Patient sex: M
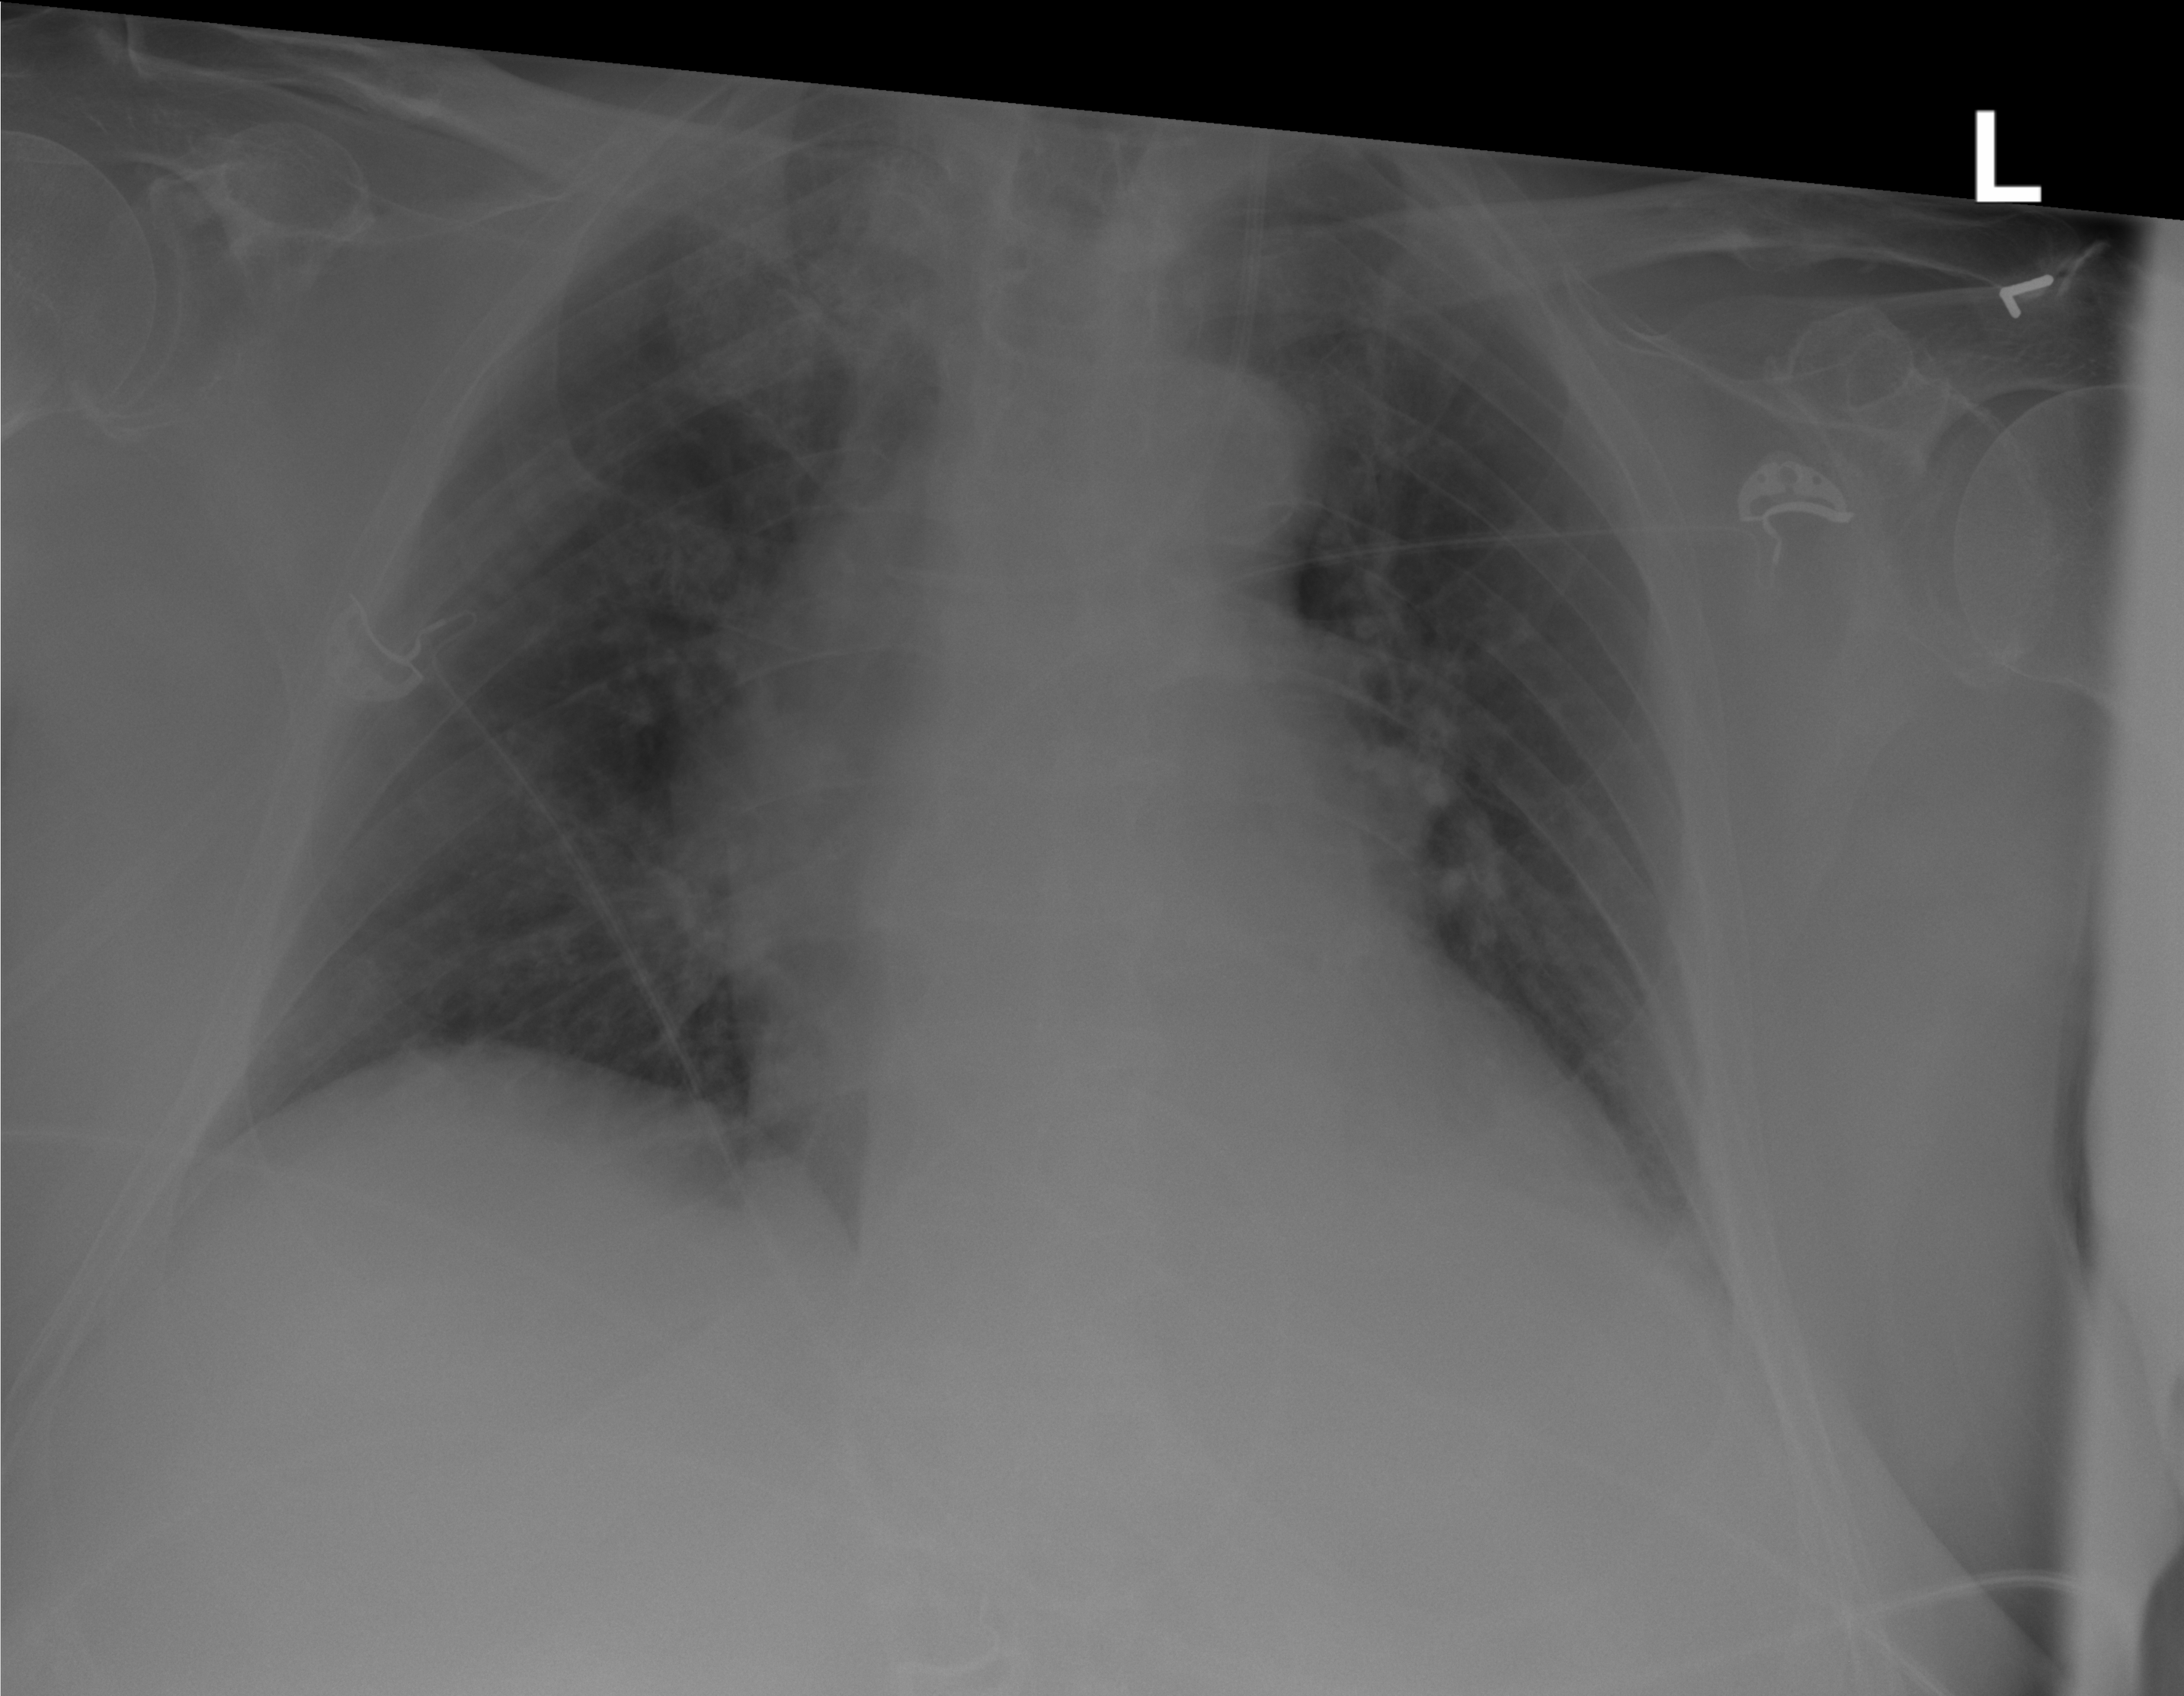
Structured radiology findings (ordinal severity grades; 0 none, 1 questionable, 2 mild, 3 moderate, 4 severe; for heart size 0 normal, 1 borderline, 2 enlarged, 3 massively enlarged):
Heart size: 0
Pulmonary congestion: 2
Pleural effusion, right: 1
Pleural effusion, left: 1
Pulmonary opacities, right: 2
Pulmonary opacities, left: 0
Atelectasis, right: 2
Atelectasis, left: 0